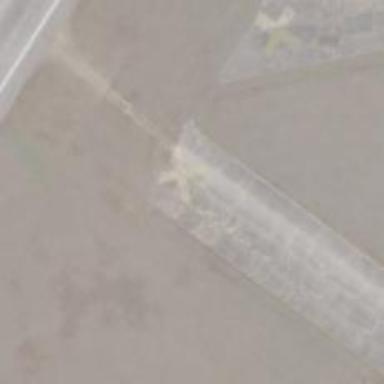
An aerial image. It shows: Image of taxiway at airport.